Question: No ThemeDictionaries in ResourceDictionary. It is a normal WPF project. Wondering what is necessary to enable ThemeDictionaries. Do I have to import any library?
I'm using Visual Studio 2017. The project was created from .

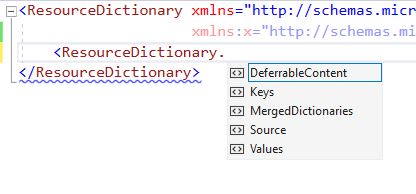
Answer: The <URL> property is specific to UWP.
There is no such property available in WPF. You could create different themes yourself by simply defining several ResourceDictionaries that contain the same keys.